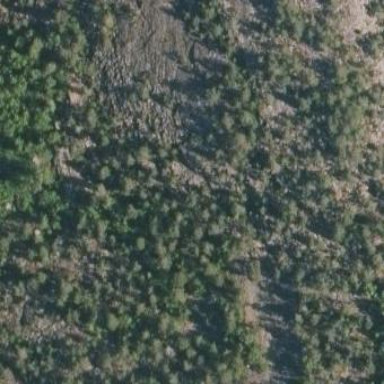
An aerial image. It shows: Natural scree.